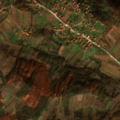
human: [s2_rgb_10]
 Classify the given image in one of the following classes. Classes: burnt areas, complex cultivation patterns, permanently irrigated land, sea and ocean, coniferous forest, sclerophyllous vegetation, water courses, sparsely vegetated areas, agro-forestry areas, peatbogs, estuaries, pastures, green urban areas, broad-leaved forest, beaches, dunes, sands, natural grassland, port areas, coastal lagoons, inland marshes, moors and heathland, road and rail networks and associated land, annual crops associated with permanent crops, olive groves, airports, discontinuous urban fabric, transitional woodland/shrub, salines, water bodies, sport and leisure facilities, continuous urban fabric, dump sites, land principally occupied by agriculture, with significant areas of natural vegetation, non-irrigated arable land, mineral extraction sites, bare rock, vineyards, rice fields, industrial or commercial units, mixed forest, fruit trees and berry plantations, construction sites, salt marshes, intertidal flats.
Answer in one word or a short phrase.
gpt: complex cultivation patterns, land principally occupied by agriculture, with significant areas of natural vegetation, broad-leaved forest